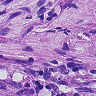
Metastatic tissue present: yes